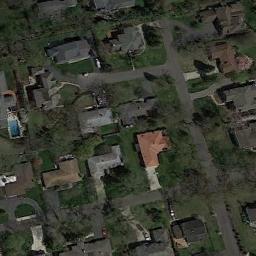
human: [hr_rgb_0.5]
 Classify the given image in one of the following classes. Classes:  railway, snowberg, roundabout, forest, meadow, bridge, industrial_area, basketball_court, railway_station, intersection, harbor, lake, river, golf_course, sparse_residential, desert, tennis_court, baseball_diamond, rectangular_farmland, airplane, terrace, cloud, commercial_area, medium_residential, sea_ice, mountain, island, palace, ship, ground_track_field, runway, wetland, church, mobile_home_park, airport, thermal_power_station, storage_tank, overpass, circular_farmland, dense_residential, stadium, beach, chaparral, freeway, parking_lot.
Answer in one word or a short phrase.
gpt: medium_residential